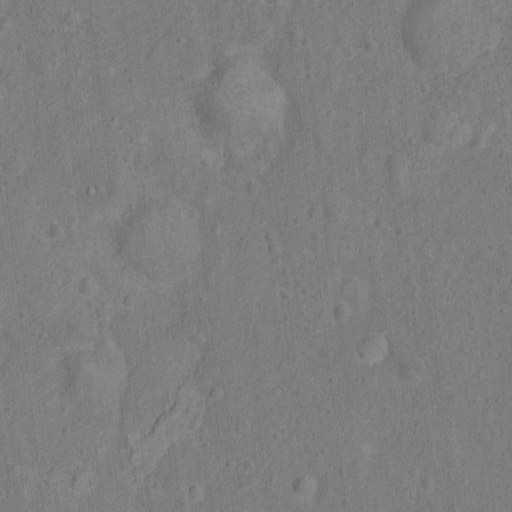
Classes present: Background